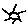
Label: sun